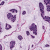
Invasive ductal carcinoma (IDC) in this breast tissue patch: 1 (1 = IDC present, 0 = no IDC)